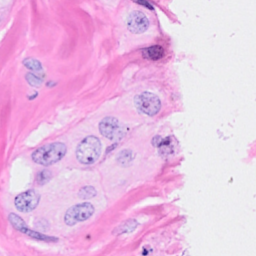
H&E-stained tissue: Breast